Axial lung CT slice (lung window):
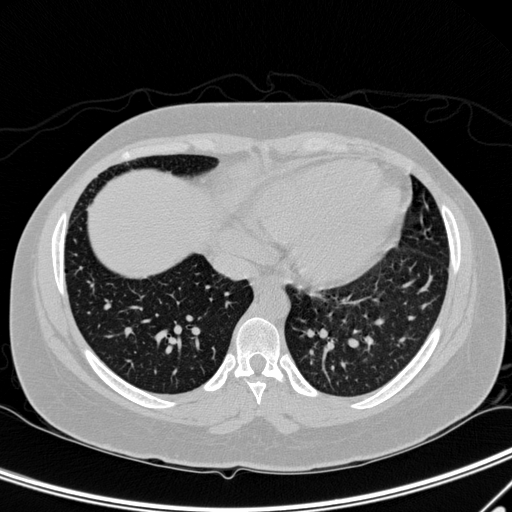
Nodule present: no